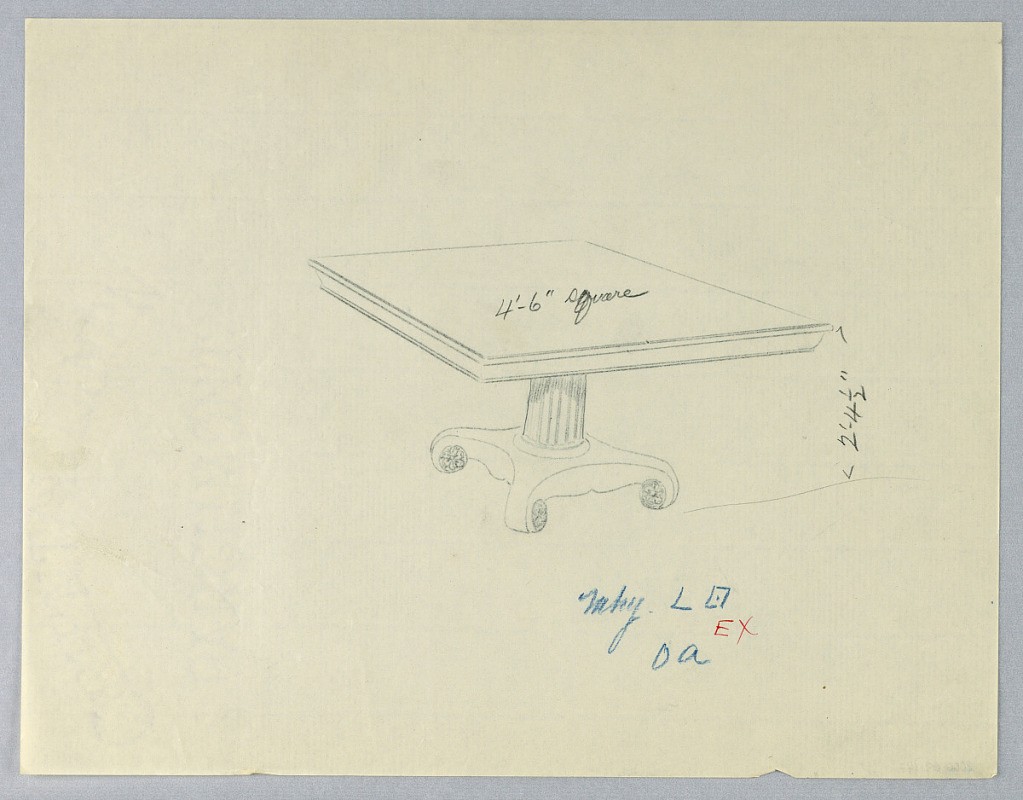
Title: Design for a Square Dining Table on Scroll-Like Feet
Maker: A.N. Davenport Co.
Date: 1900–05
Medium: Graphite, pen and red ink on thin cream paper
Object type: Drawing
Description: Square molded top raised on fluted columnar support. sitting atop "X"-shaped molded base terminating in 4 scroll-like feet with carved rosettes.